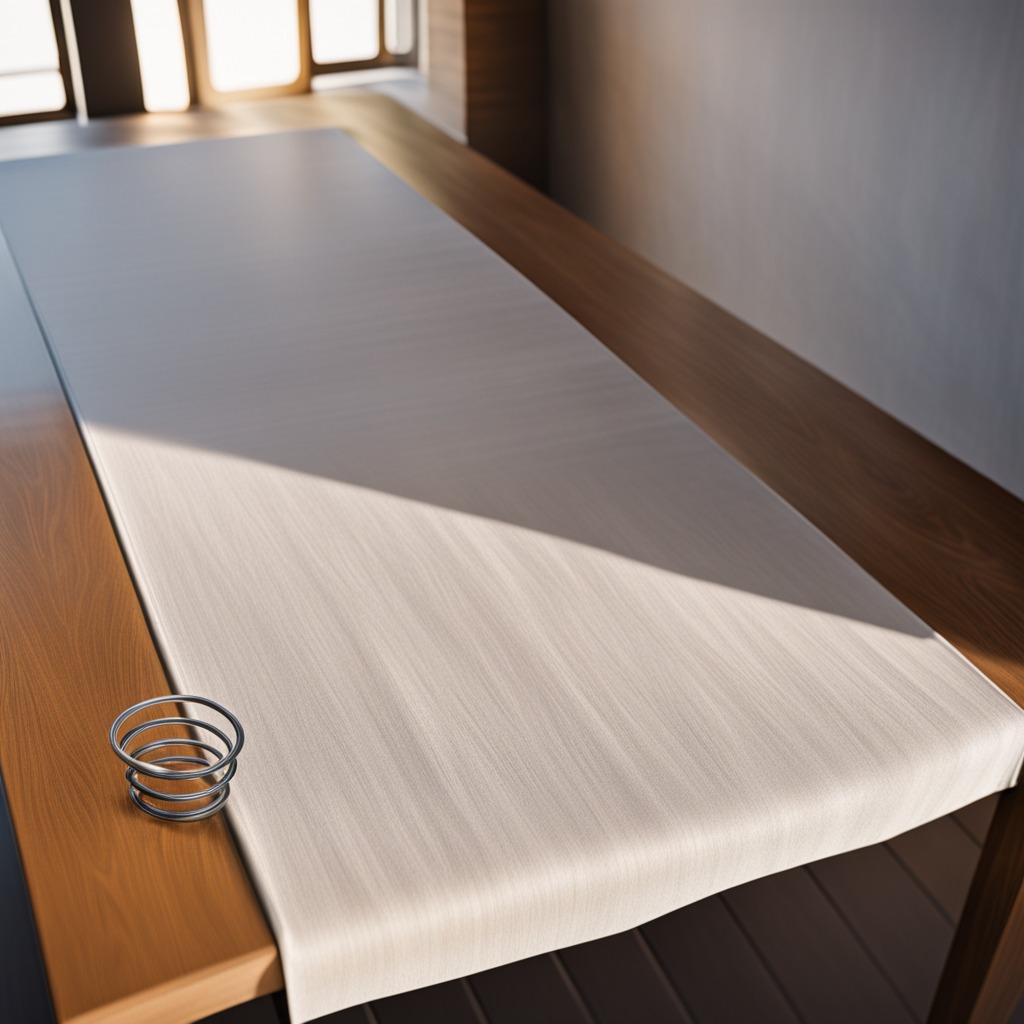
A coiled metal spring is lying on the wooden table.